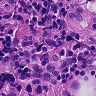
Metastatic tissue present: no